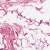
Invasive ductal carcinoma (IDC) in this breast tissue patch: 0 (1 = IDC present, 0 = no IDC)